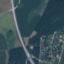
Label: Highway